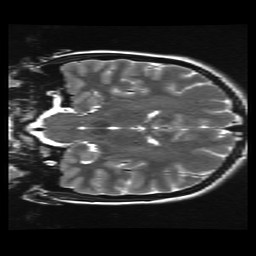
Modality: T2w
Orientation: coronal
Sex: female
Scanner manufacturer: ge
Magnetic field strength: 3 T
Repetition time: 5 s
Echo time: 0.1015 s